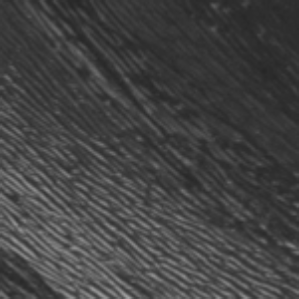
Label: frost